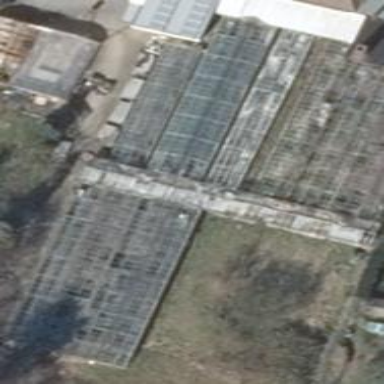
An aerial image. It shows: Greenhouse.